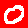
Digit: 0